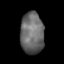
Tissue: lung
Cell type: Others
Senescence score: 0.1922
Nuclear area (px): 964
Mean DAPI intensity: 104.787